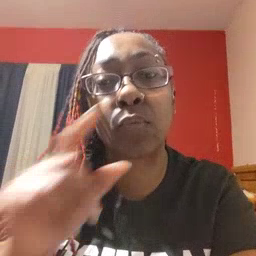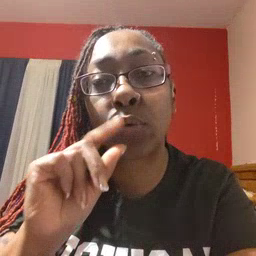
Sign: bird